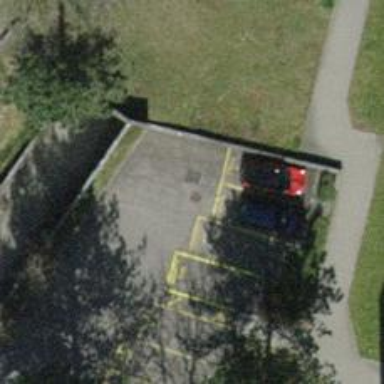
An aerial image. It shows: Parking area.